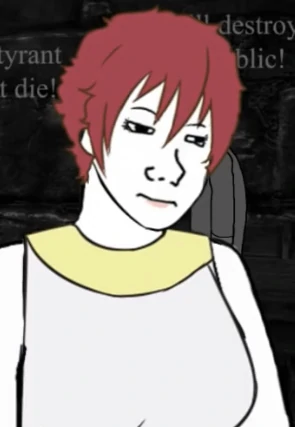
Label: 5_Wojak_with_Background